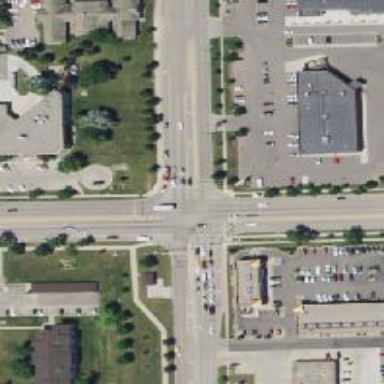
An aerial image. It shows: Marked road crossing.